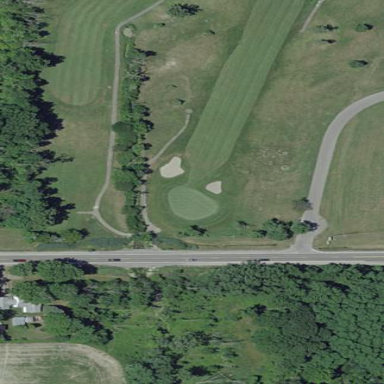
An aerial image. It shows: Scenic golf fairway.